Interaction volume radius: 10 \u00c5
Interaction volume height: 20 \u00c5
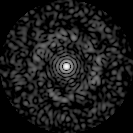
Disorder parameter: 0.8169